Interaction volume radius: 5 \u00c5
Interaction volume height: 25 \u00c5
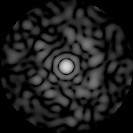
Disorder parameter: 0.7973